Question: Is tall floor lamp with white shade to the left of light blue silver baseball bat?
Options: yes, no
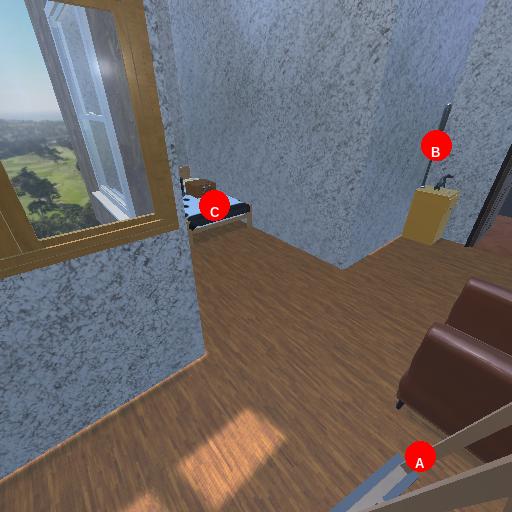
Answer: yes